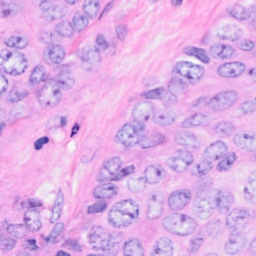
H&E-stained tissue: Breast